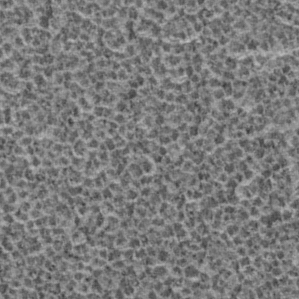
Label: frost